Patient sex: M
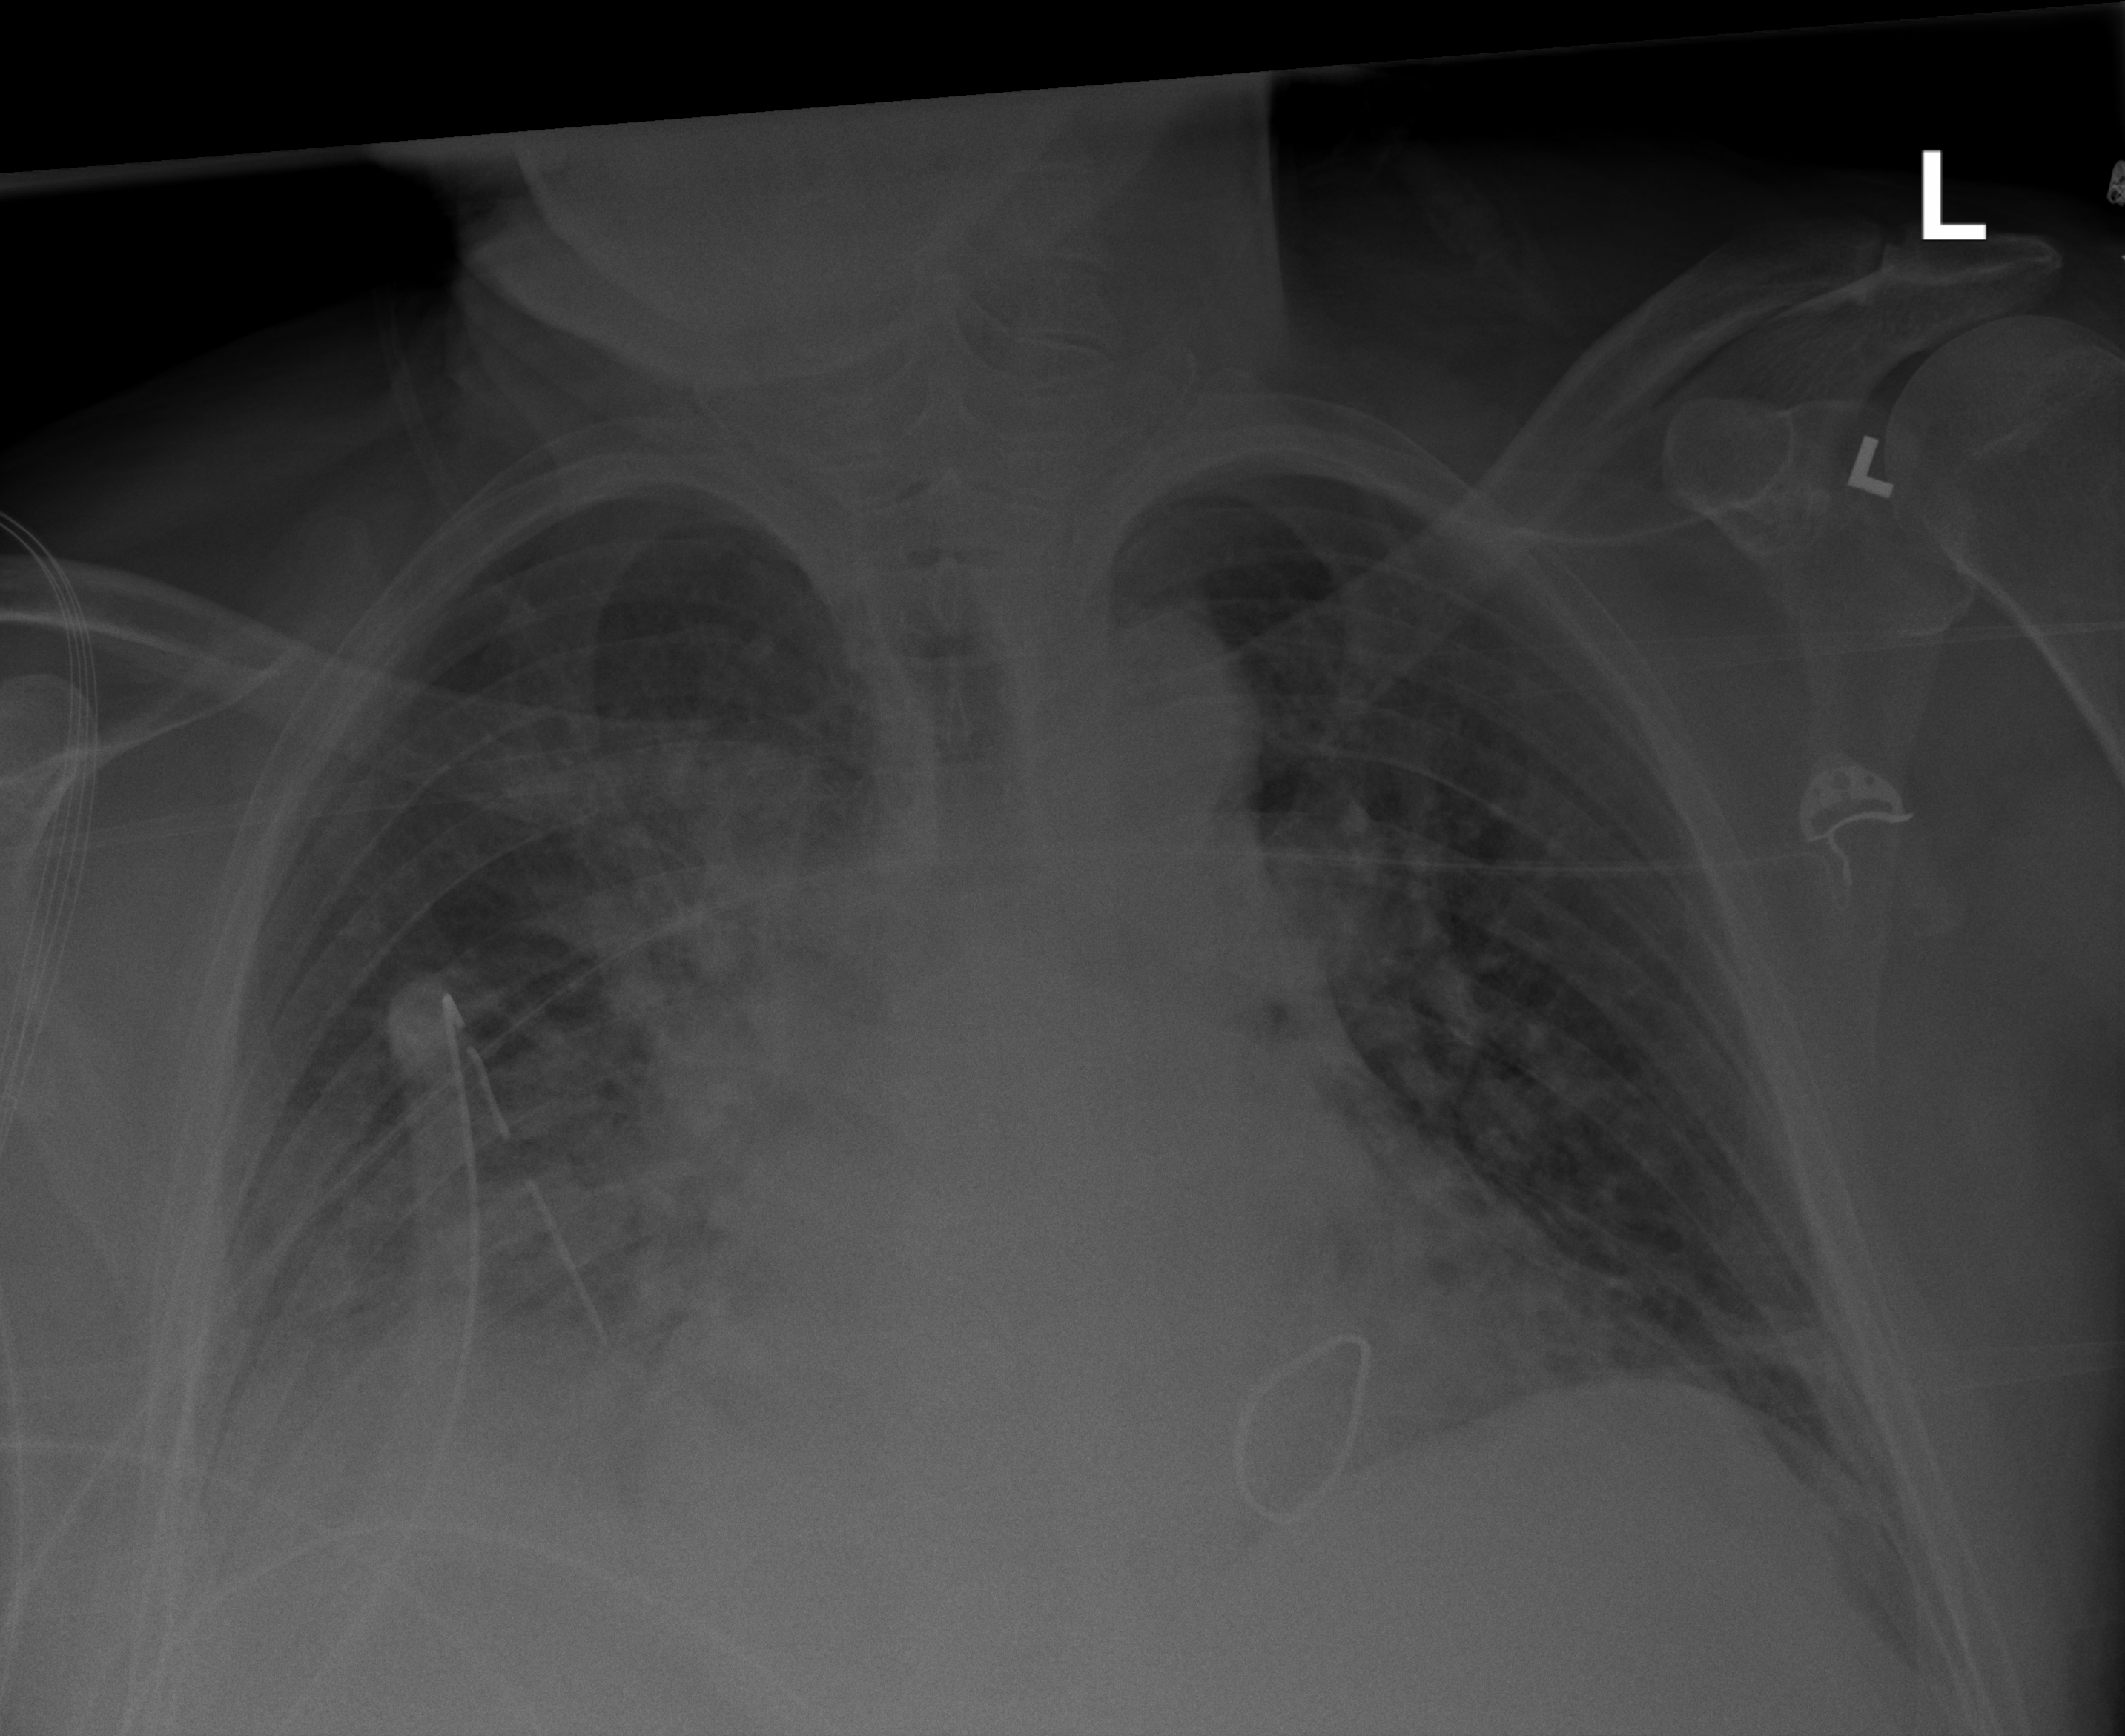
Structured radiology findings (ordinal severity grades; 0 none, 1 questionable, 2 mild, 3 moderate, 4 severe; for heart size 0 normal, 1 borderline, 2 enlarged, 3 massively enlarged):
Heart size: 2
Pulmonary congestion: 2
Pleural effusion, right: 2
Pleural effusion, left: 2
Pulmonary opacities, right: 2
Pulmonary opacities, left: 2
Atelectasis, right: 2
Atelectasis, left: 2